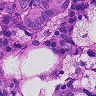
Metastatic tissue present: yes